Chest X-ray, AP view. Patient: 37 years old, sex M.
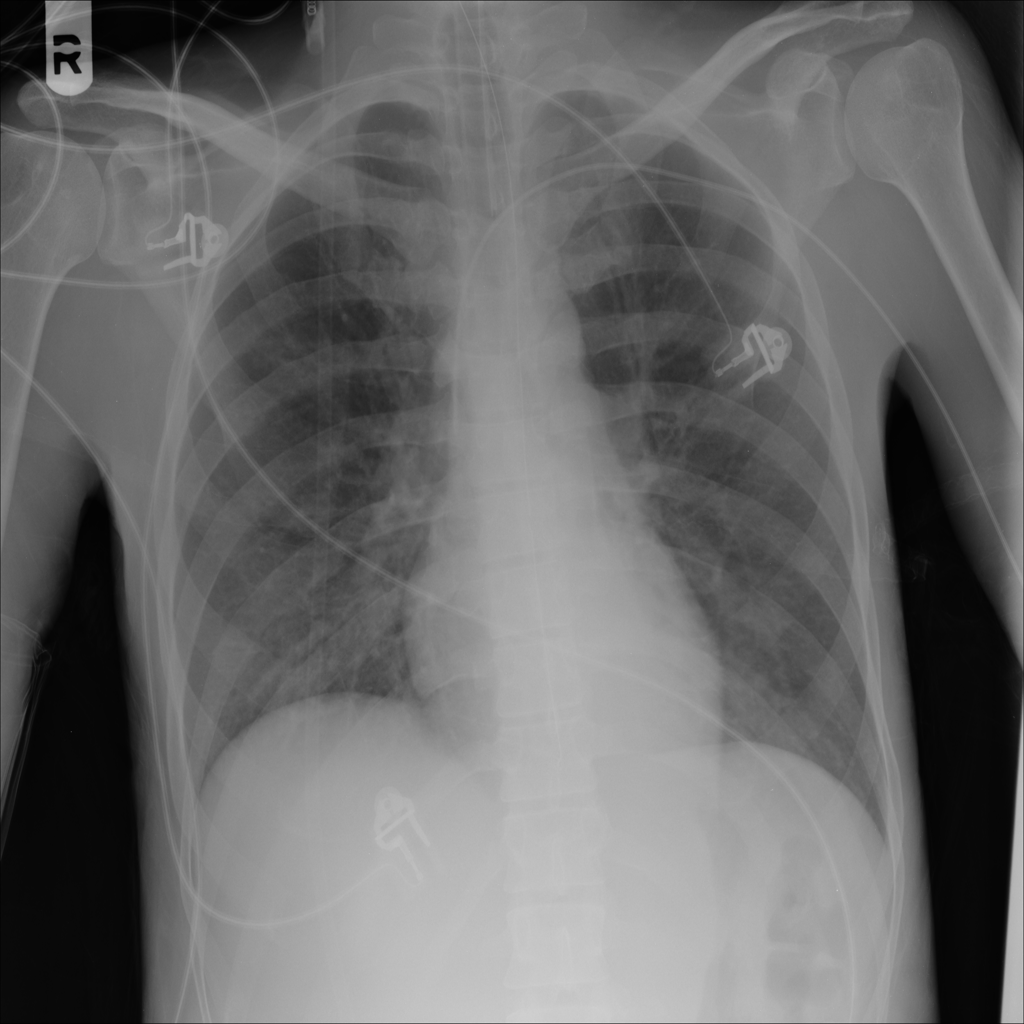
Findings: Infiltration